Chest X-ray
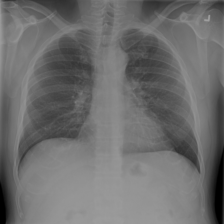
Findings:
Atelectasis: negative
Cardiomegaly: negative
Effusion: negative
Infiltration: negative
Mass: negative
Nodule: negative
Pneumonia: negative
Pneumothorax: negative
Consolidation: negative
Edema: negative
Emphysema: negative
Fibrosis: negative
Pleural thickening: negative
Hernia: negative